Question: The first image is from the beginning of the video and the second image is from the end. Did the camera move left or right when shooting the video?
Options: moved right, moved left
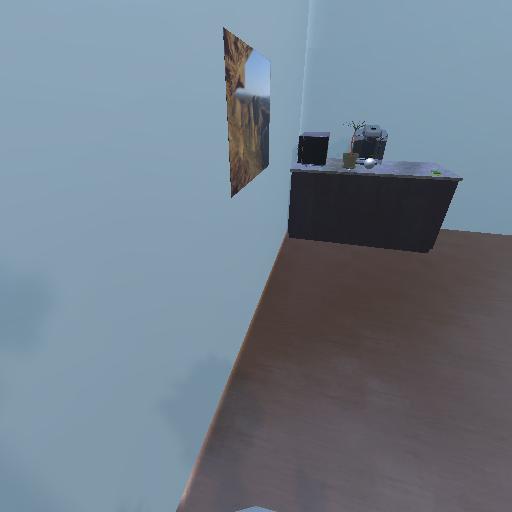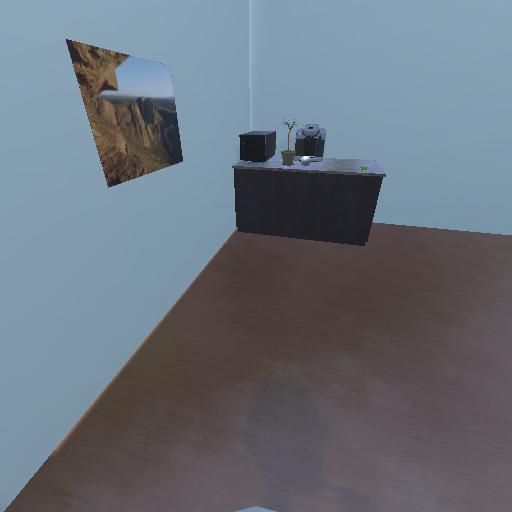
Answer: moved right